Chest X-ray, PA view. Patient: 53 years old, sex M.
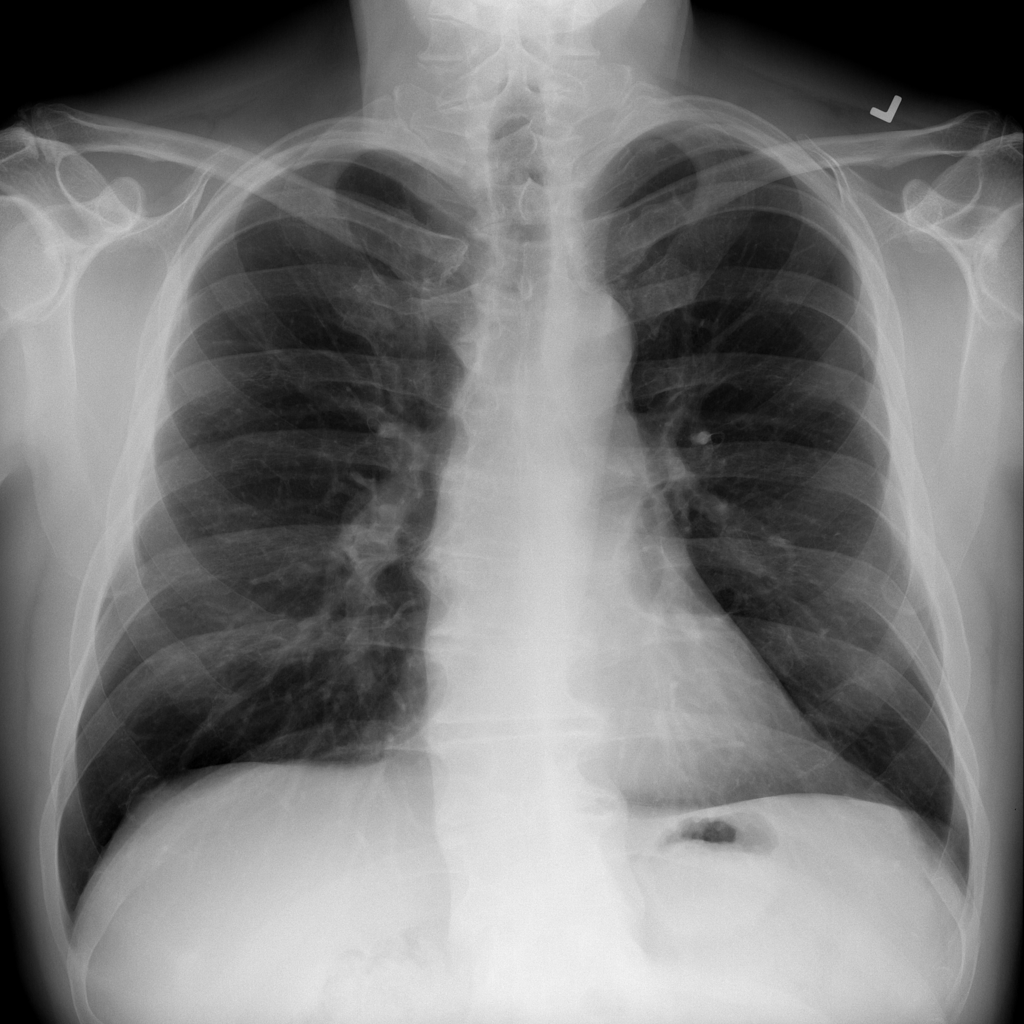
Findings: No Finding